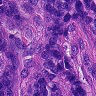
Metastatic tissue present: yes